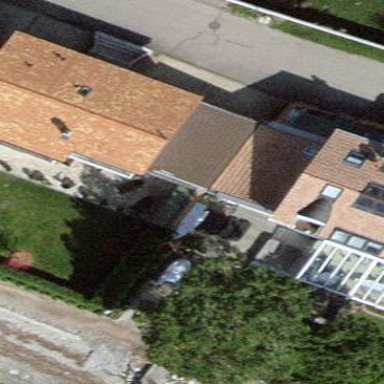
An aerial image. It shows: Simple house.